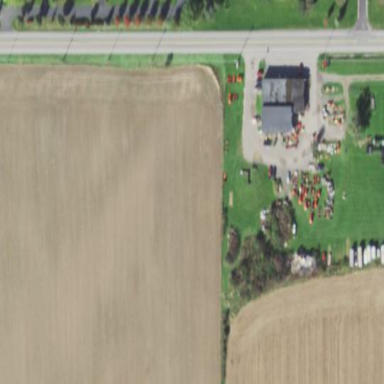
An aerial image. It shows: Building that houses agrarian shop.